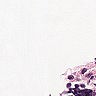
Metastatic tissue present: no